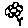
Label: flower